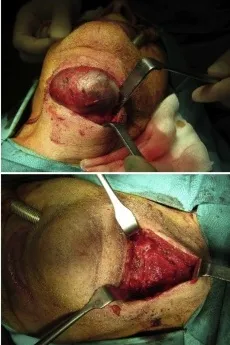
Submental mass; b. And c.
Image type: medical_photograph (other_medical_photograph)